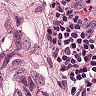
Metastatic tissue present: yes